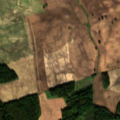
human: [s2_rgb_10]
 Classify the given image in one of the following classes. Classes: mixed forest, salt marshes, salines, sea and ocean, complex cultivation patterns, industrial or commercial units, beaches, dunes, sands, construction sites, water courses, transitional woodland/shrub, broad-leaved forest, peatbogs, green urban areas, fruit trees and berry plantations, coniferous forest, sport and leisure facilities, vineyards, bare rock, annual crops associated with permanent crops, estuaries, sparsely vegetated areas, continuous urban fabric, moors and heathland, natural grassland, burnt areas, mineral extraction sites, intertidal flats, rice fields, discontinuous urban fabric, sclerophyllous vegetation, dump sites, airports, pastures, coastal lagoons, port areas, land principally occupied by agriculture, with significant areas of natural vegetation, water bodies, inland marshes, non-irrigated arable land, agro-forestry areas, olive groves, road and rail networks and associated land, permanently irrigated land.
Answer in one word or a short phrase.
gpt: non-irrigated arable land, land principally occupied by agriculture, with significant areas of natural vegetation, coniferous forest, mixed forest